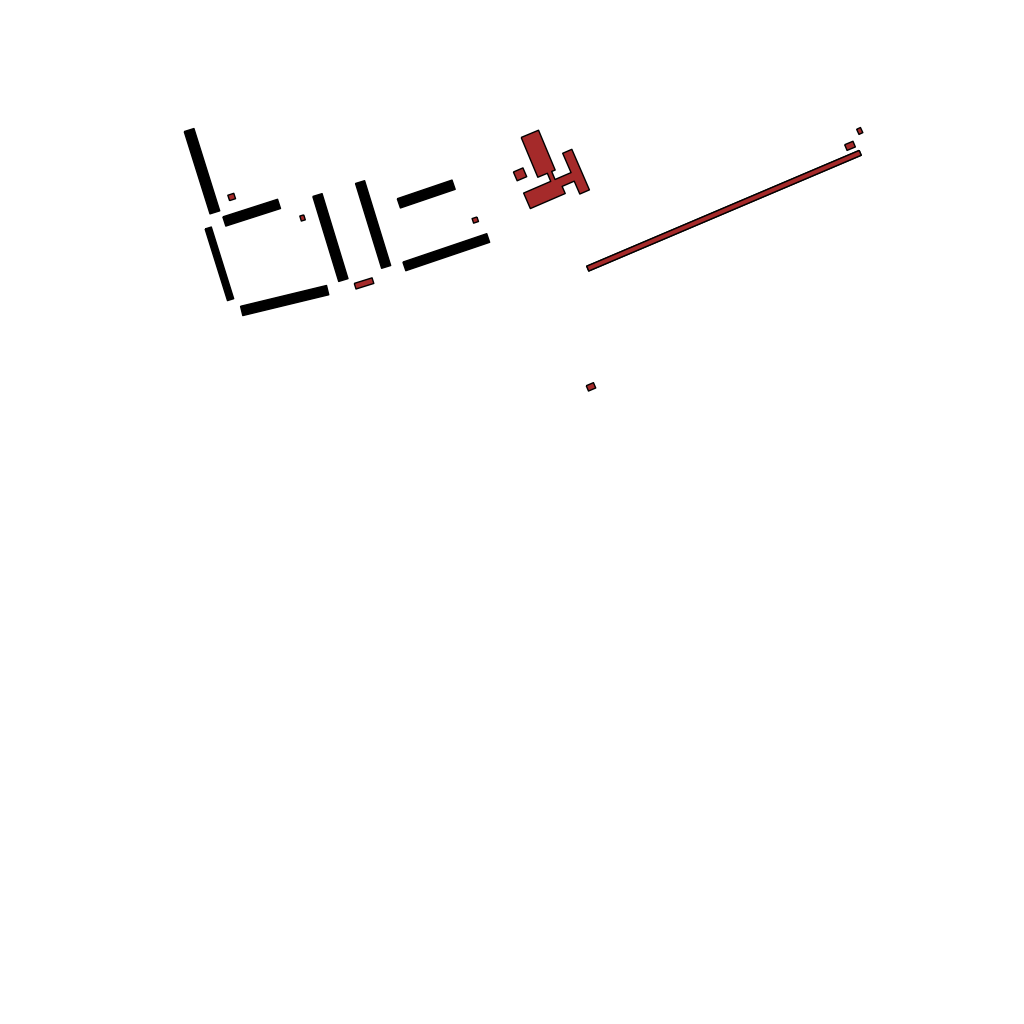
Tags: overhead vector_map, agriculture, industrial, recreation, residential, modern, soviet, high_rise, individual_rise, low_rise, density_2, Building, Facility, 1.0 km²